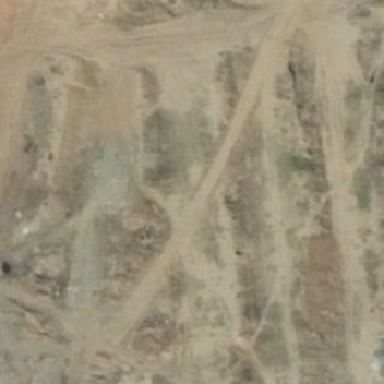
Many use bare wheels .